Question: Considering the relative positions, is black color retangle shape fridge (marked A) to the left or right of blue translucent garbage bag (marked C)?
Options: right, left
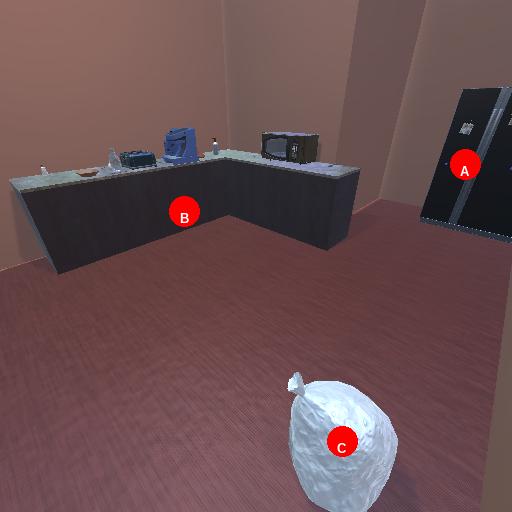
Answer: right